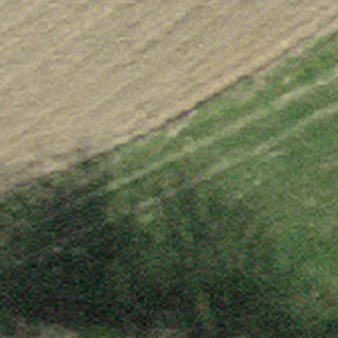
Label: other